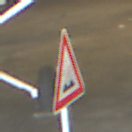
Verkehrszeichen: UnebeneFahrbahn
Umgebung: Indoor, Urban
Tageszeit: Midday
Wetter: NotSpecified
Licht: Natural
Jahreszeit: NotSpecified
Kontrast: MediumContrast